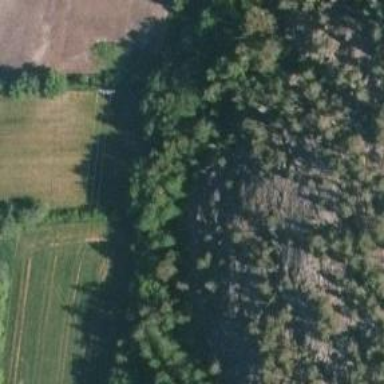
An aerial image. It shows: Cliff in nature.